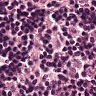
Metastatic tissue present: no